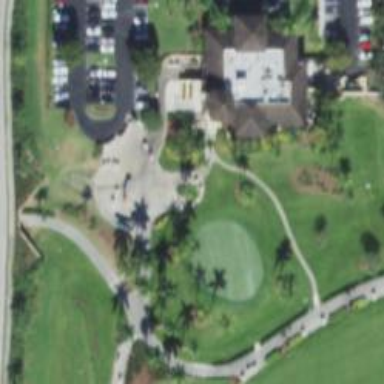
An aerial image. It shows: Service road designated as golf cart path.